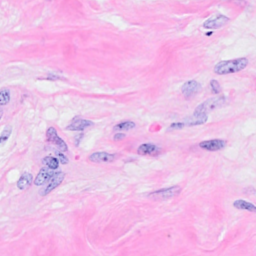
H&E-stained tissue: Breast